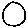
Label: circle